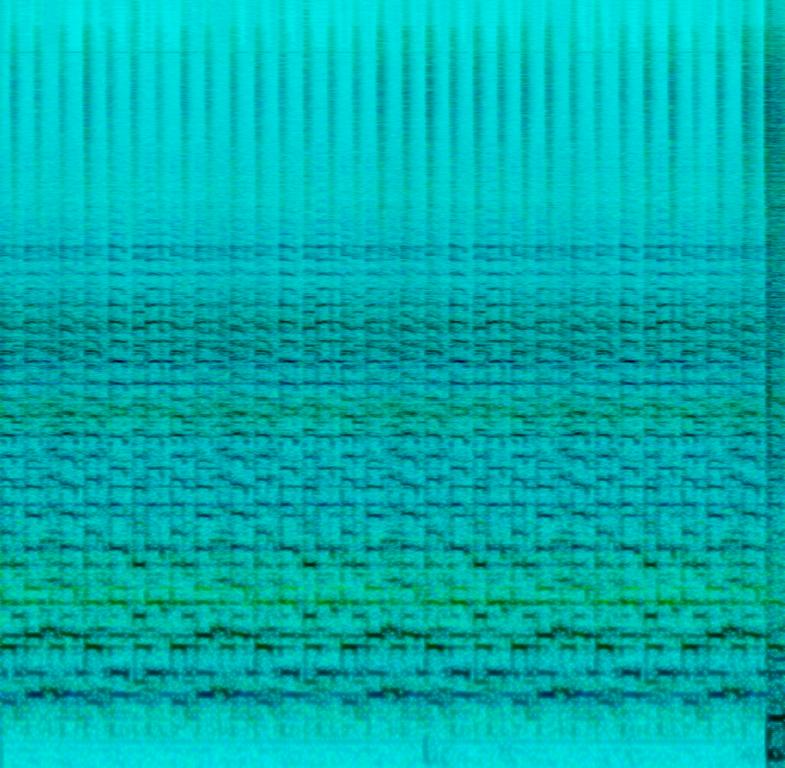
The song is an instrumental. The song is medium tempo with a groovy drumming rhythm,  percussive bass line and cool electric guitar riff played repeatedly. The song is exciting and energetic. The song has smooth jazz or funk jazz roots.